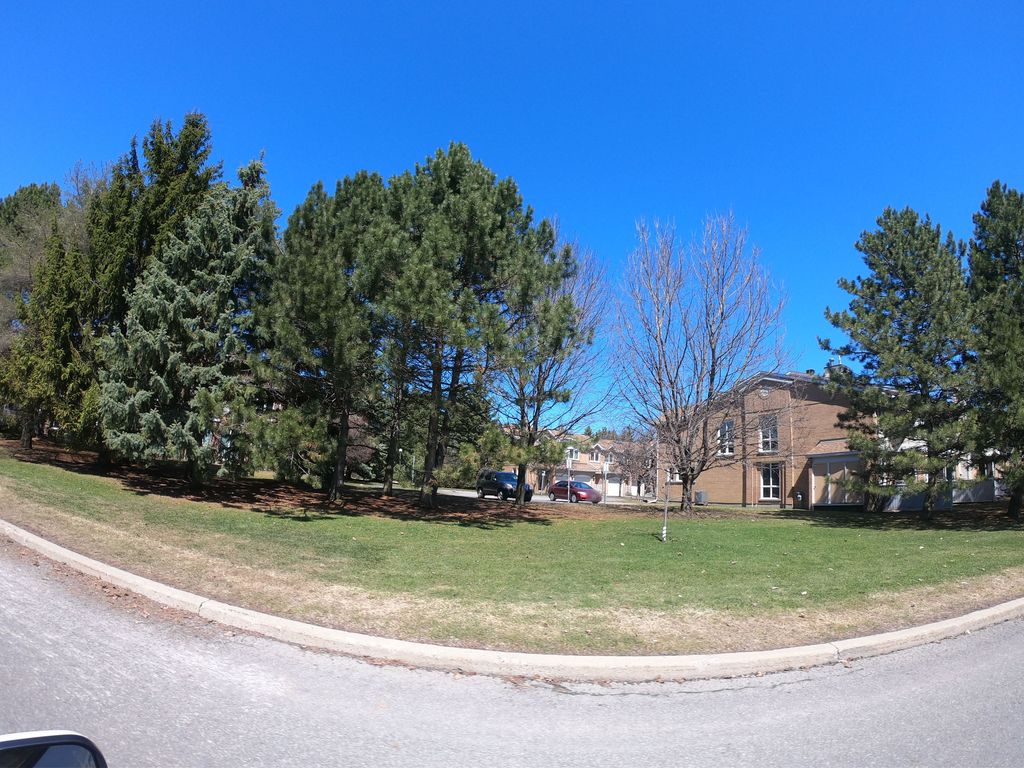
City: ottawa-gatineau